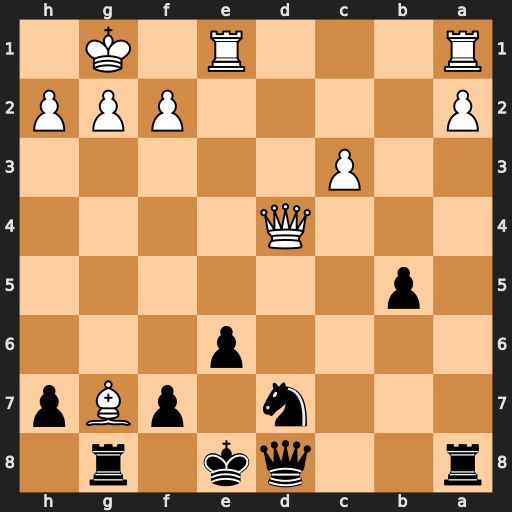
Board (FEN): r2qk1r1/3n1pBp/4p3/1p6/3Q4/2P5/P4PPP/R3R1K1
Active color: b
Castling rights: q
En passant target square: -
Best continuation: Ra4 Qd5 Rxg7